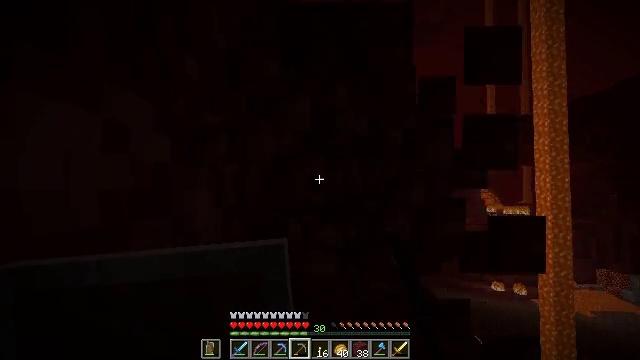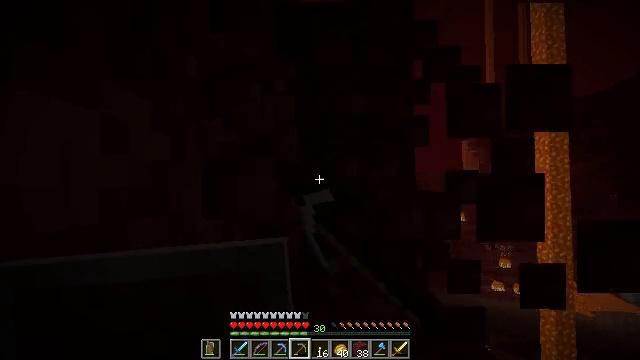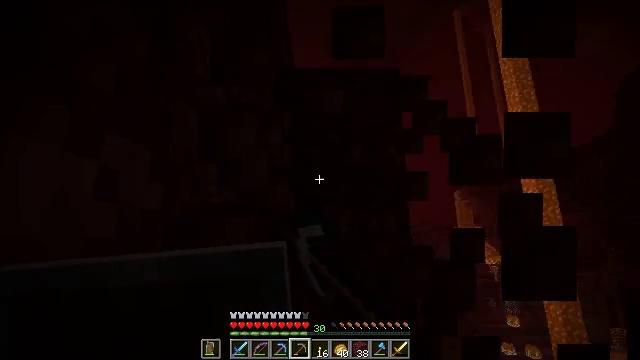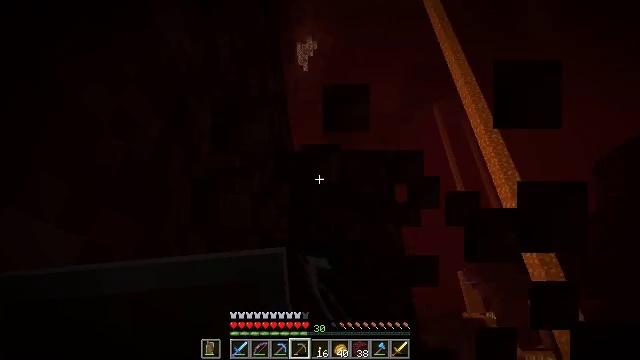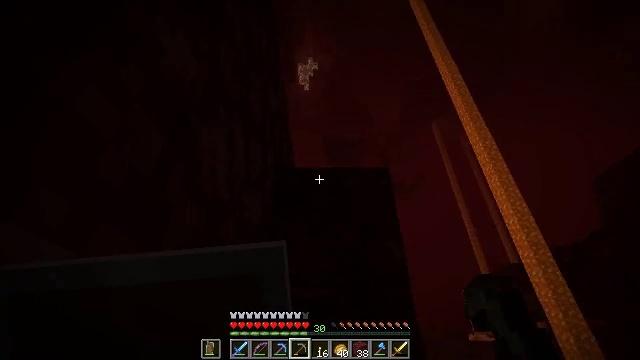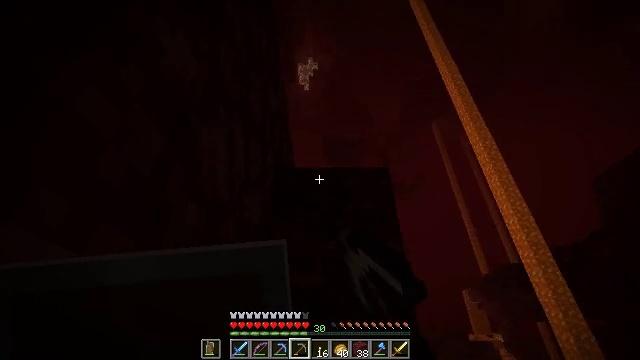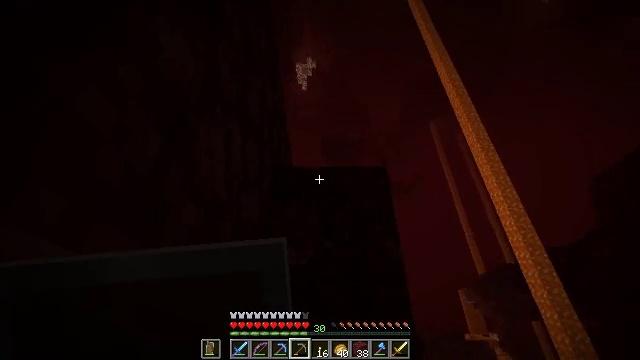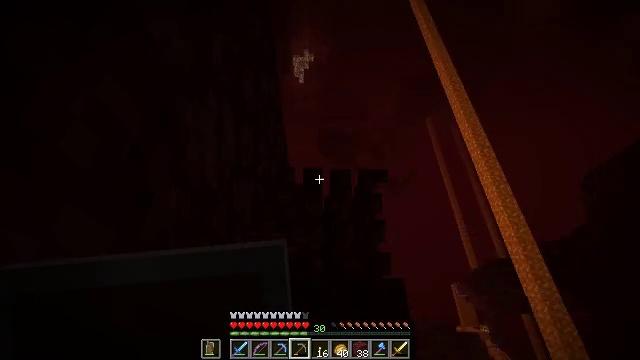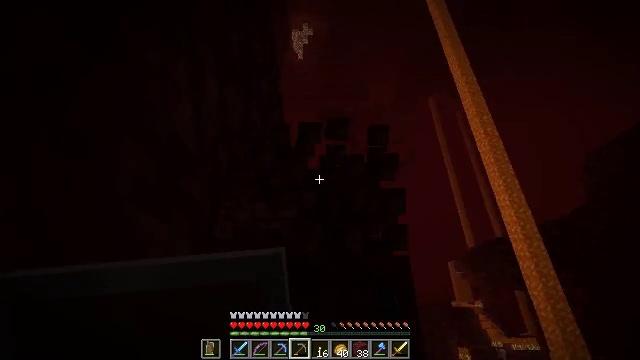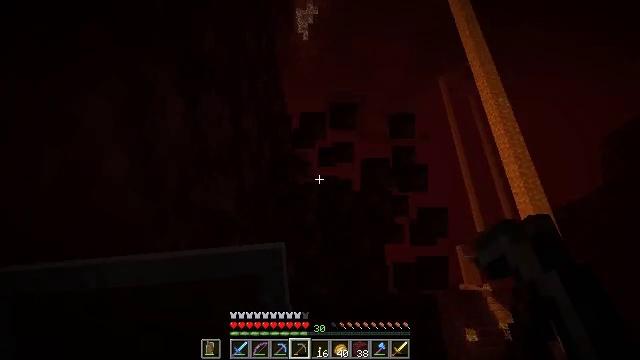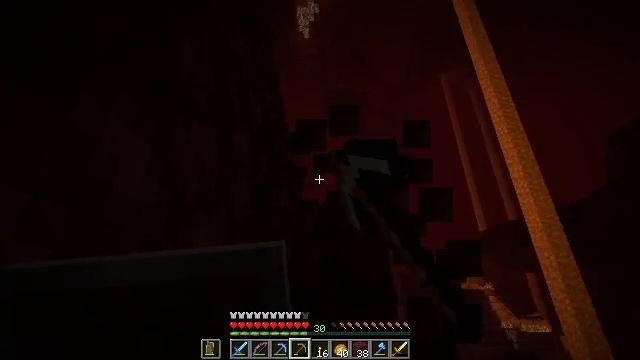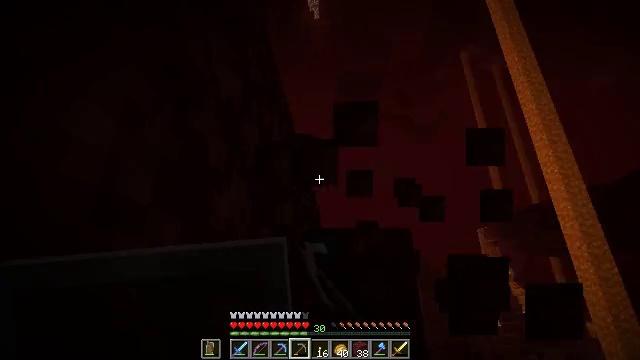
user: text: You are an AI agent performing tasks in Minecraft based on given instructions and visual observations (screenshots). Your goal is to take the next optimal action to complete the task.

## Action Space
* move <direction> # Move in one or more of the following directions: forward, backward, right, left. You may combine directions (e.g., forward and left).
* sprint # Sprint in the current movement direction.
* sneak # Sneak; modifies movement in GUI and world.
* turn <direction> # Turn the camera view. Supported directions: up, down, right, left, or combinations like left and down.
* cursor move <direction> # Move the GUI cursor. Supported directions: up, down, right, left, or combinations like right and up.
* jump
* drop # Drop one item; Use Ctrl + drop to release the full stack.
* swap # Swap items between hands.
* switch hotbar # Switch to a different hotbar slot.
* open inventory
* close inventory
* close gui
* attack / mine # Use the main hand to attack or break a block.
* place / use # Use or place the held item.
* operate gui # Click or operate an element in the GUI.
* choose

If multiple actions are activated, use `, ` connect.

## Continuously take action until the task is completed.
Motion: motion action
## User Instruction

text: Mine the netherrack in the Nether.
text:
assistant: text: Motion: attack / mine
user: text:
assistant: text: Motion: turn right and up, attack / mine
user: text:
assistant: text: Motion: turn up, attack / mine
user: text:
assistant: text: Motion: turn up, attack / mine
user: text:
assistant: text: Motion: attack / mine
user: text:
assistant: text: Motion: attack / mine
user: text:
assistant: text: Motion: move forward, turn right and down, attack / mine
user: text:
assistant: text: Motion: move forward, turn down, attack / mine
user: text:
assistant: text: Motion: move forward, turn left and down, attack / mine, jump
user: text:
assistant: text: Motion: move forward, attack / mine, jump
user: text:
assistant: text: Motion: move forward, turn left and down, attack / mine, jump
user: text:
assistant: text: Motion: attack / mine, jump